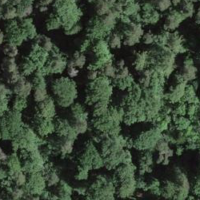
EUNIS habitat code: 41
Species observed at this site:
Argynnis paphia